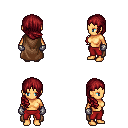
a pixel art fantasy rpg character, female body template, human, tanned skin, brown cape, red pants, brunette right-swept hairstyle, metal gloves, four views (front, back, left, right), 2x2 character sprite sheet, small pixel art, hard edges, no anti-aliasing